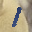
Label: 1